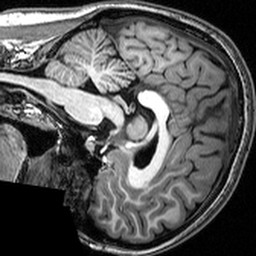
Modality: T1w
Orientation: sagittal